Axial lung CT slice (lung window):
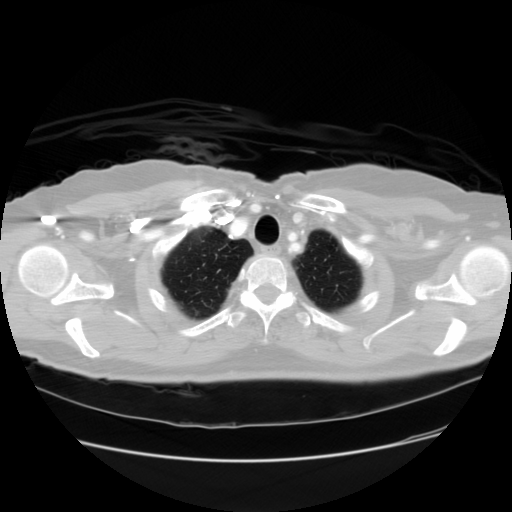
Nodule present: no